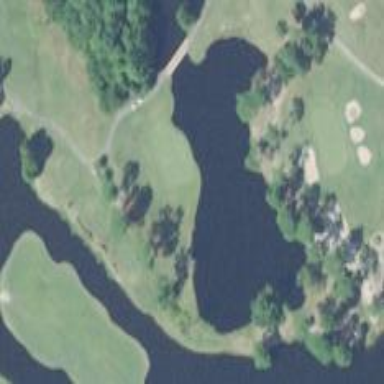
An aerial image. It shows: Water hazard on golf course. The hazard is natural water feature.